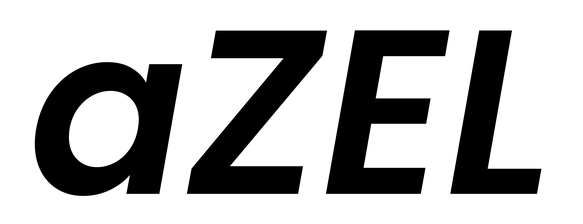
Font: Poppins-SemiBoldItalic